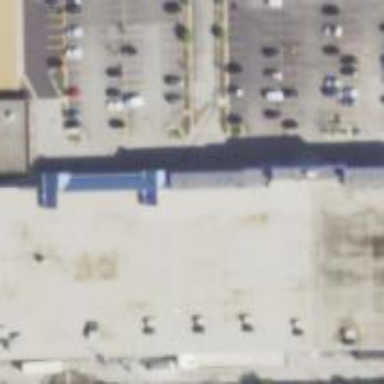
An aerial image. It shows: Retail building.